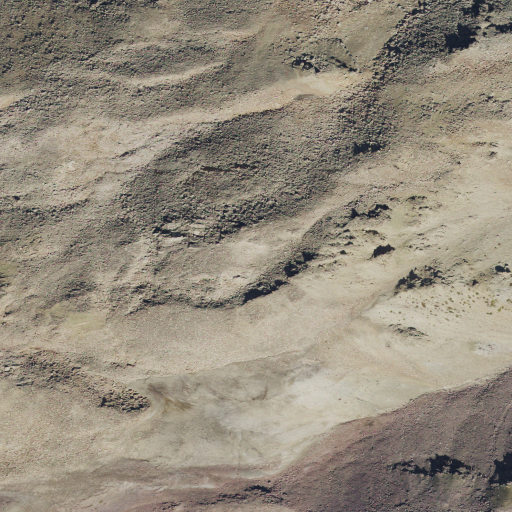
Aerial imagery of mountain in Utah named Red Knob containing only barren land